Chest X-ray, AP view. Patient: 54 years old, sex M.
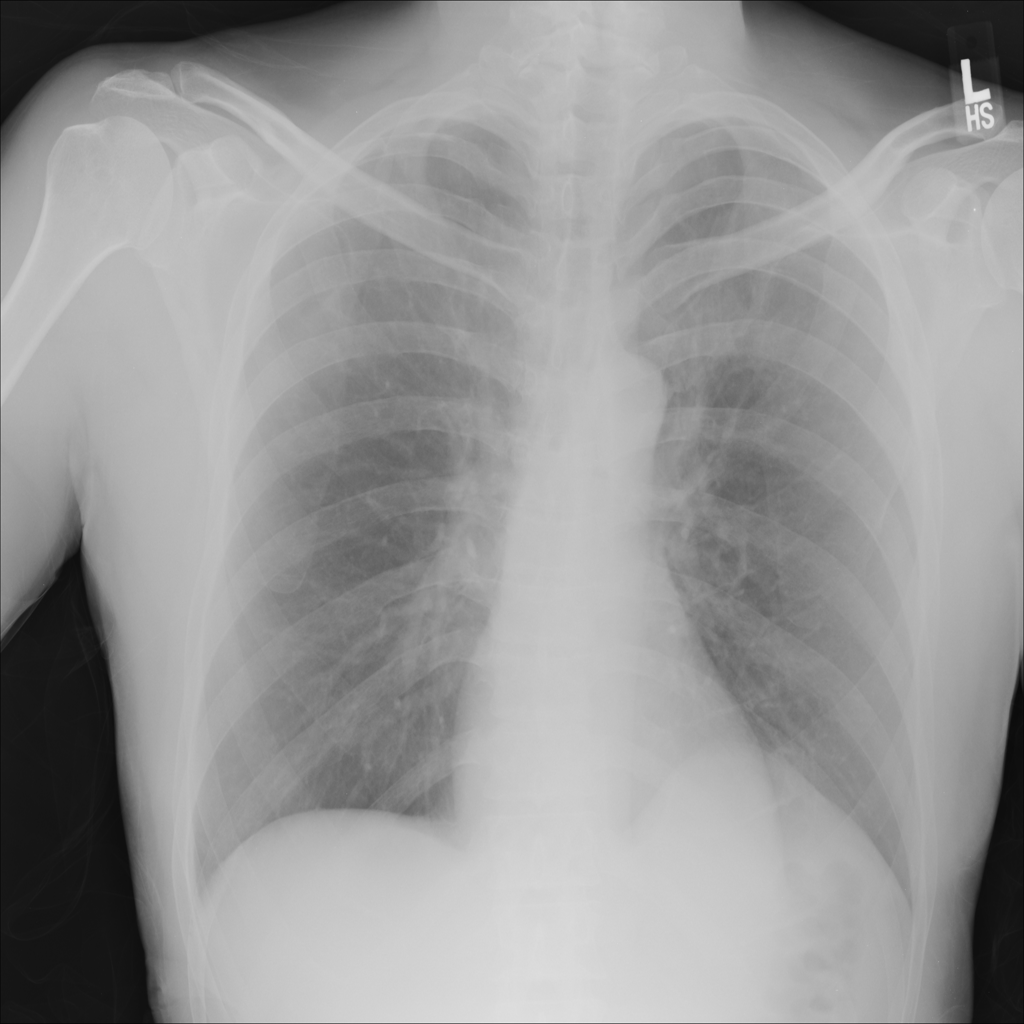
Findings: No Finding